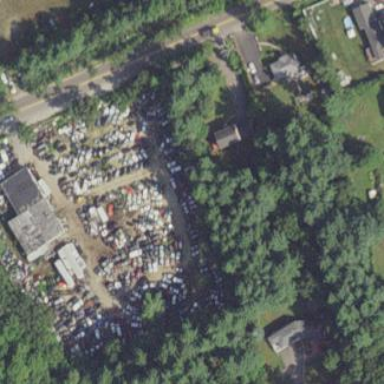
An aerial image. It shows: Industrial area designated as scrap yard.